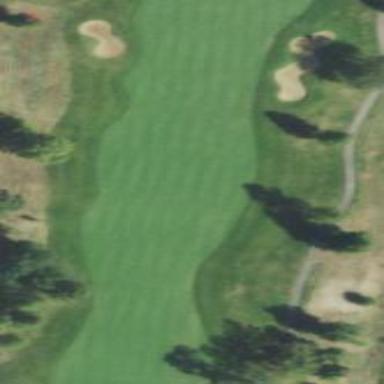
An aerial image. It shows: Golf fairway surrounded by grass.